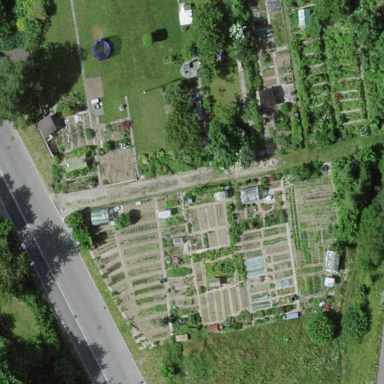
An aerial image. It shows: Garden that is leisure land.